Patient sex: F
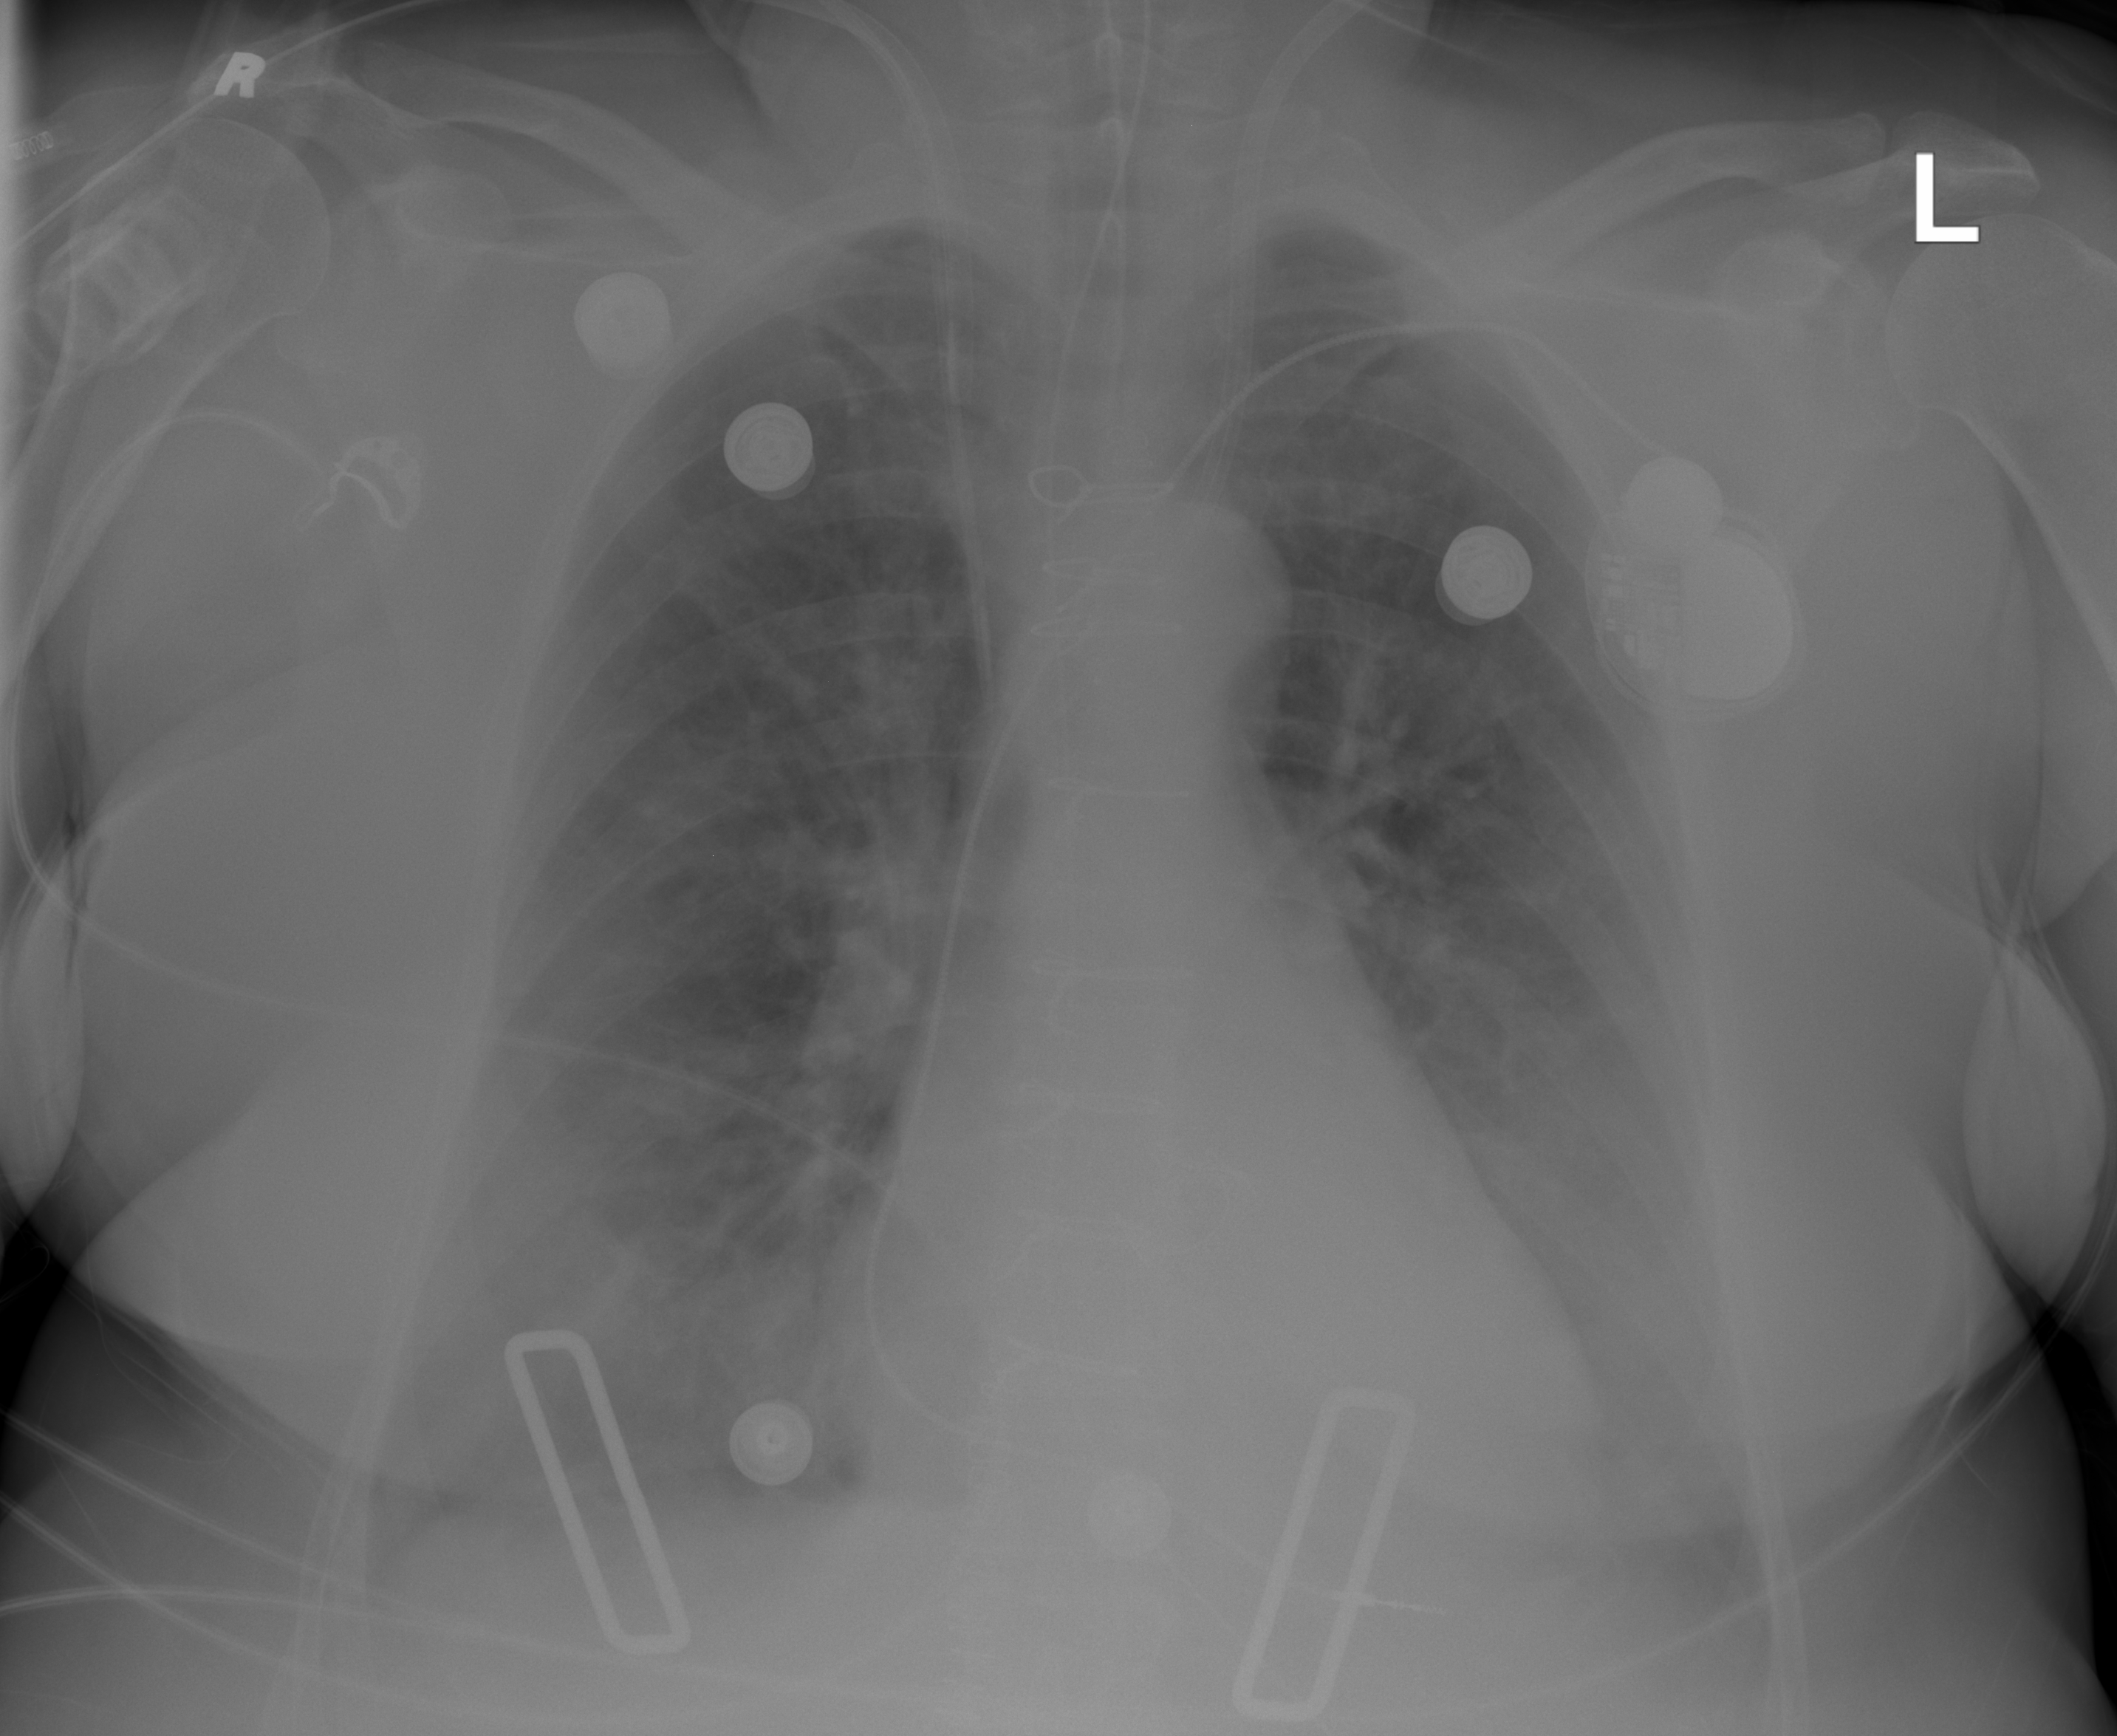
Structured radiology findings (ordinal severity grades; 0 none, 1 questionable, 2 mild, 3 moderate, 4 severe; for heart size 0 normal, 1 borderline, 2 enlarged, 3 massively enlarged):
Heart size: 0
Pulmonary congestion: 3
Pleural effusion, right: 0
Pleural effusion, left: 2
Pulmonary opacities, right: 0
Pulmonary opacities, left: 0
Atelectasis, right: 0
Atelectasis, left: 2